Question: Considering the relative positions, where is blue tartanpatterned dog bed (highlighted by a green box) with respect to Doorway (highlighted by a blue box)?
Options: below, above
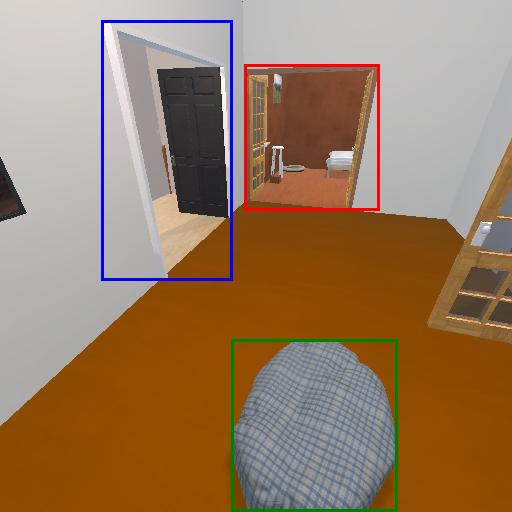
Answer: below